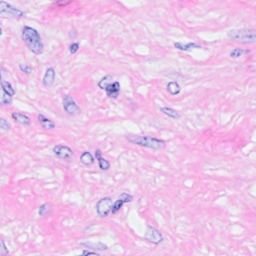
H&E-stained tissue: Breast